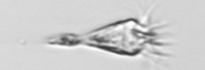
Label: Paratontonia_gracillima